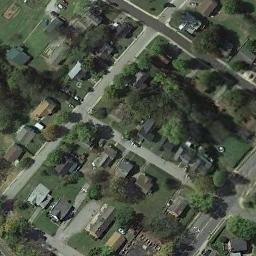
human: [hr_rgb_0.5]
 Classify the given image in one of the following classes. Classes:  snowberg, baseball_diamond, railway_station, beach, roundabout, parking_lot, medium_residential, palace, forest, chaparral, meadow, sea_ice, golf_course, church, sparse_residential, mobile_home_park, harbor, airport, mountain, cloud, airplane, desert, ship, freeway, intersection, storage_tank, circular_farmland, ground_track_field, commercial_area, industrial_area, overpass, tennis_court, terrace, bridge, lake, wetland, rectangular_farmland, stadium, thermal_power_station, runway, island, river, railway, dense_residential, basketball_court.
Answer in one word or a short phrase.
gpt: medium_residential